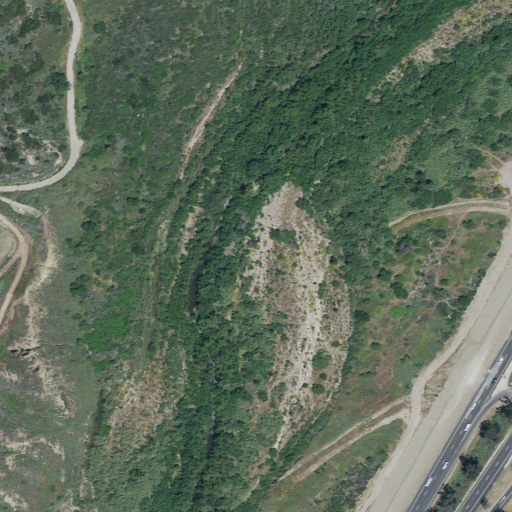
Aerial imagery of valley in California named Cañada Del Diablo containing herbaceous wetlands, shrub, medium intensity development, low intensity development, open development, woody wetlands, and mixed forest